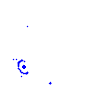
Particle: pion